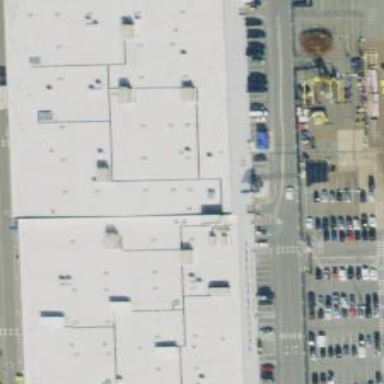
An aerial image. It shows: Industrial building.